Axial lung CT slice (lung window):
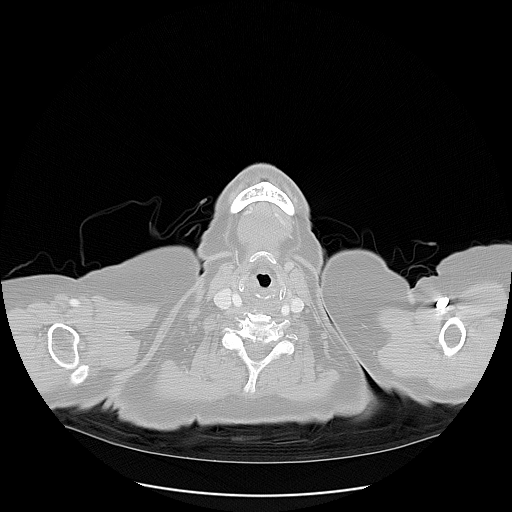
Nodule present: no